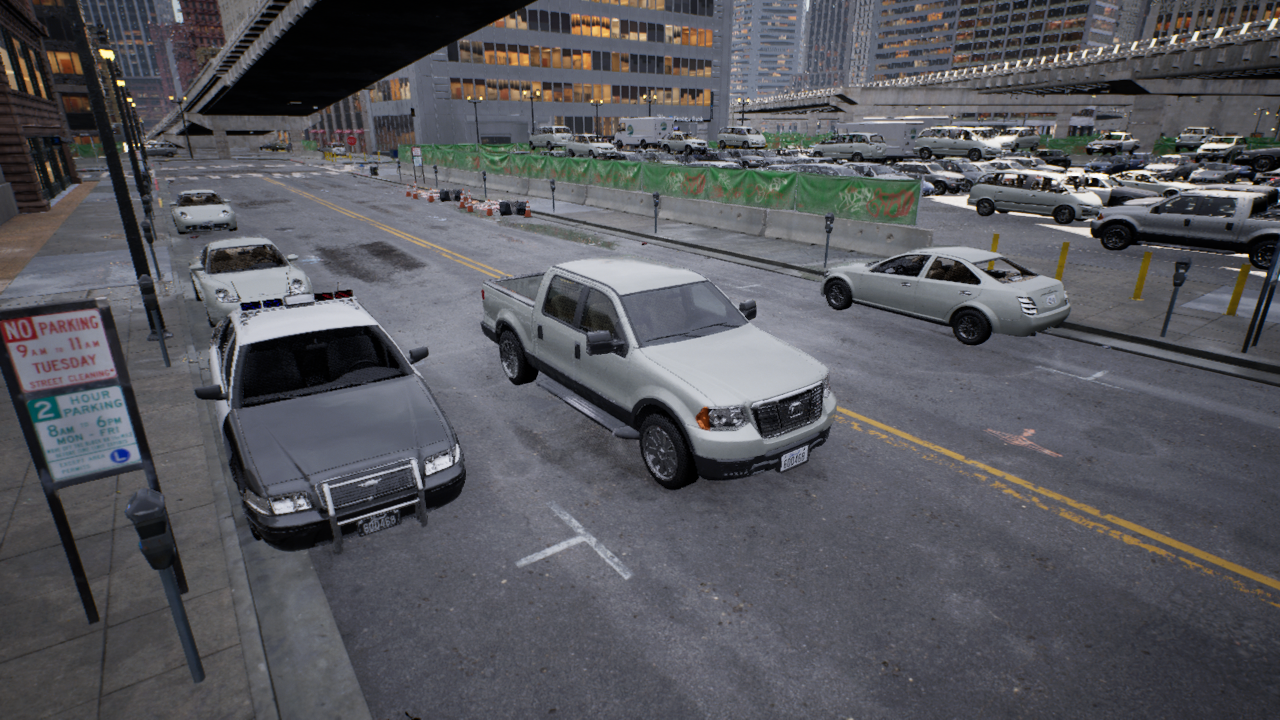
Venue: downtown
Lighting: clear day
Vehicle rig: pickup